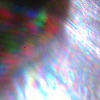
Label: sunburn